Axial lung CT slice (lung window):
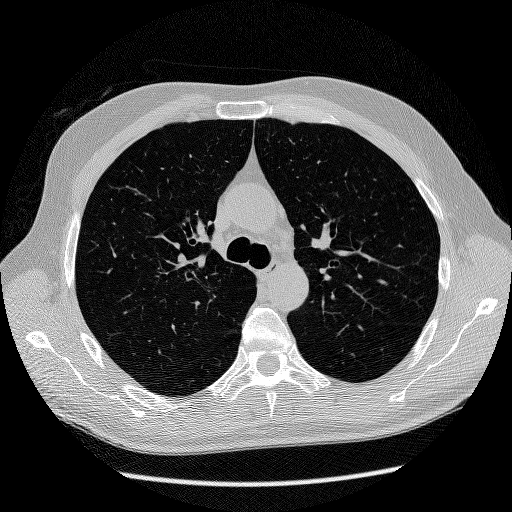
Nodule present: no